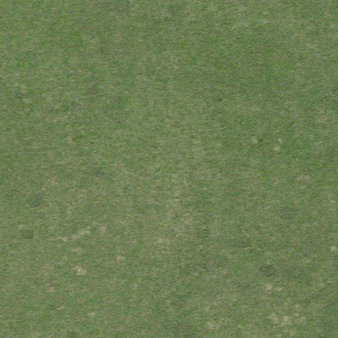
Label: other